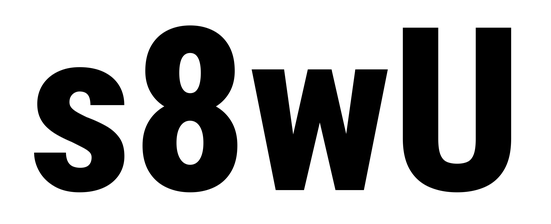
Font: Roboto_Condensed_ExtraBold